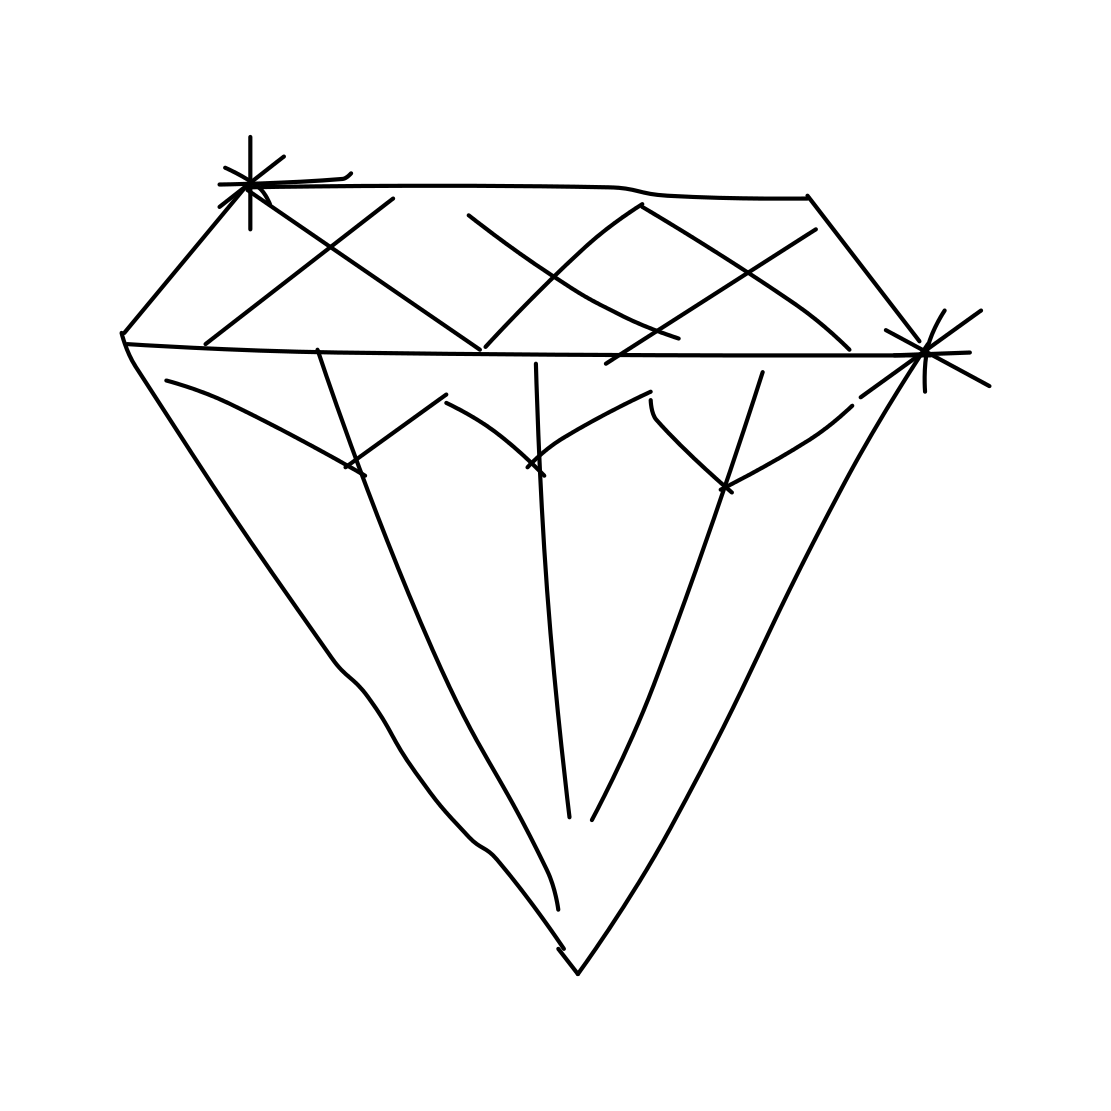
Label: diamond